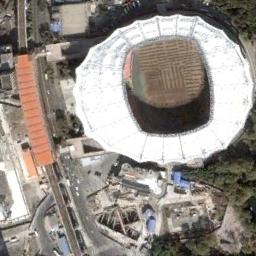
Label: stadium